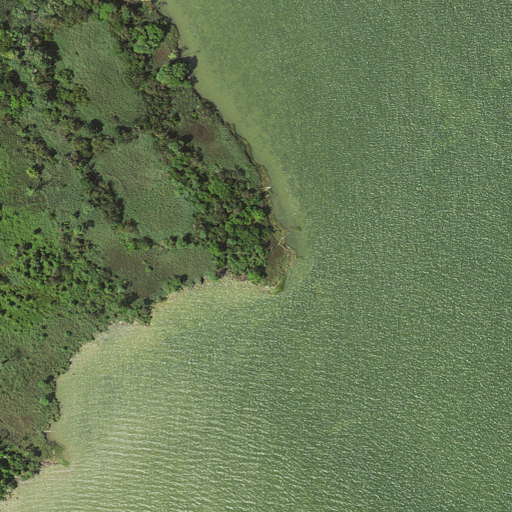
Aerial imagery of cape in Maryland named Cove Point containing open water, woody wetlands, and herbaceous wetlands